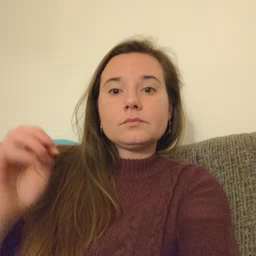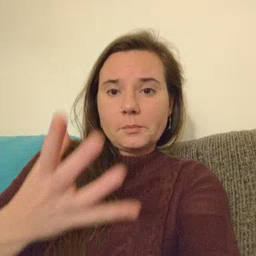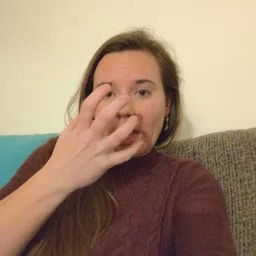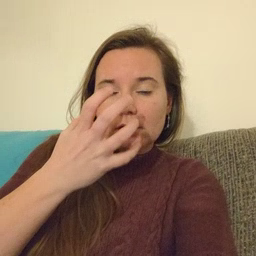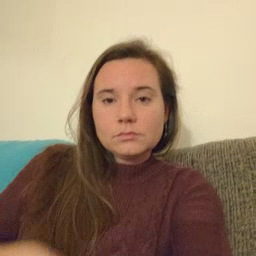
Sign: mad